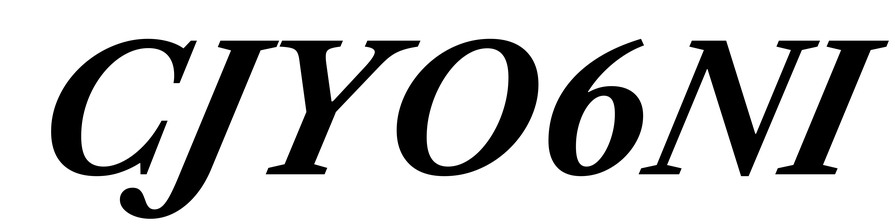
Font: LibreCaslonText-Italic_Bold_Italic